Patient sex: M
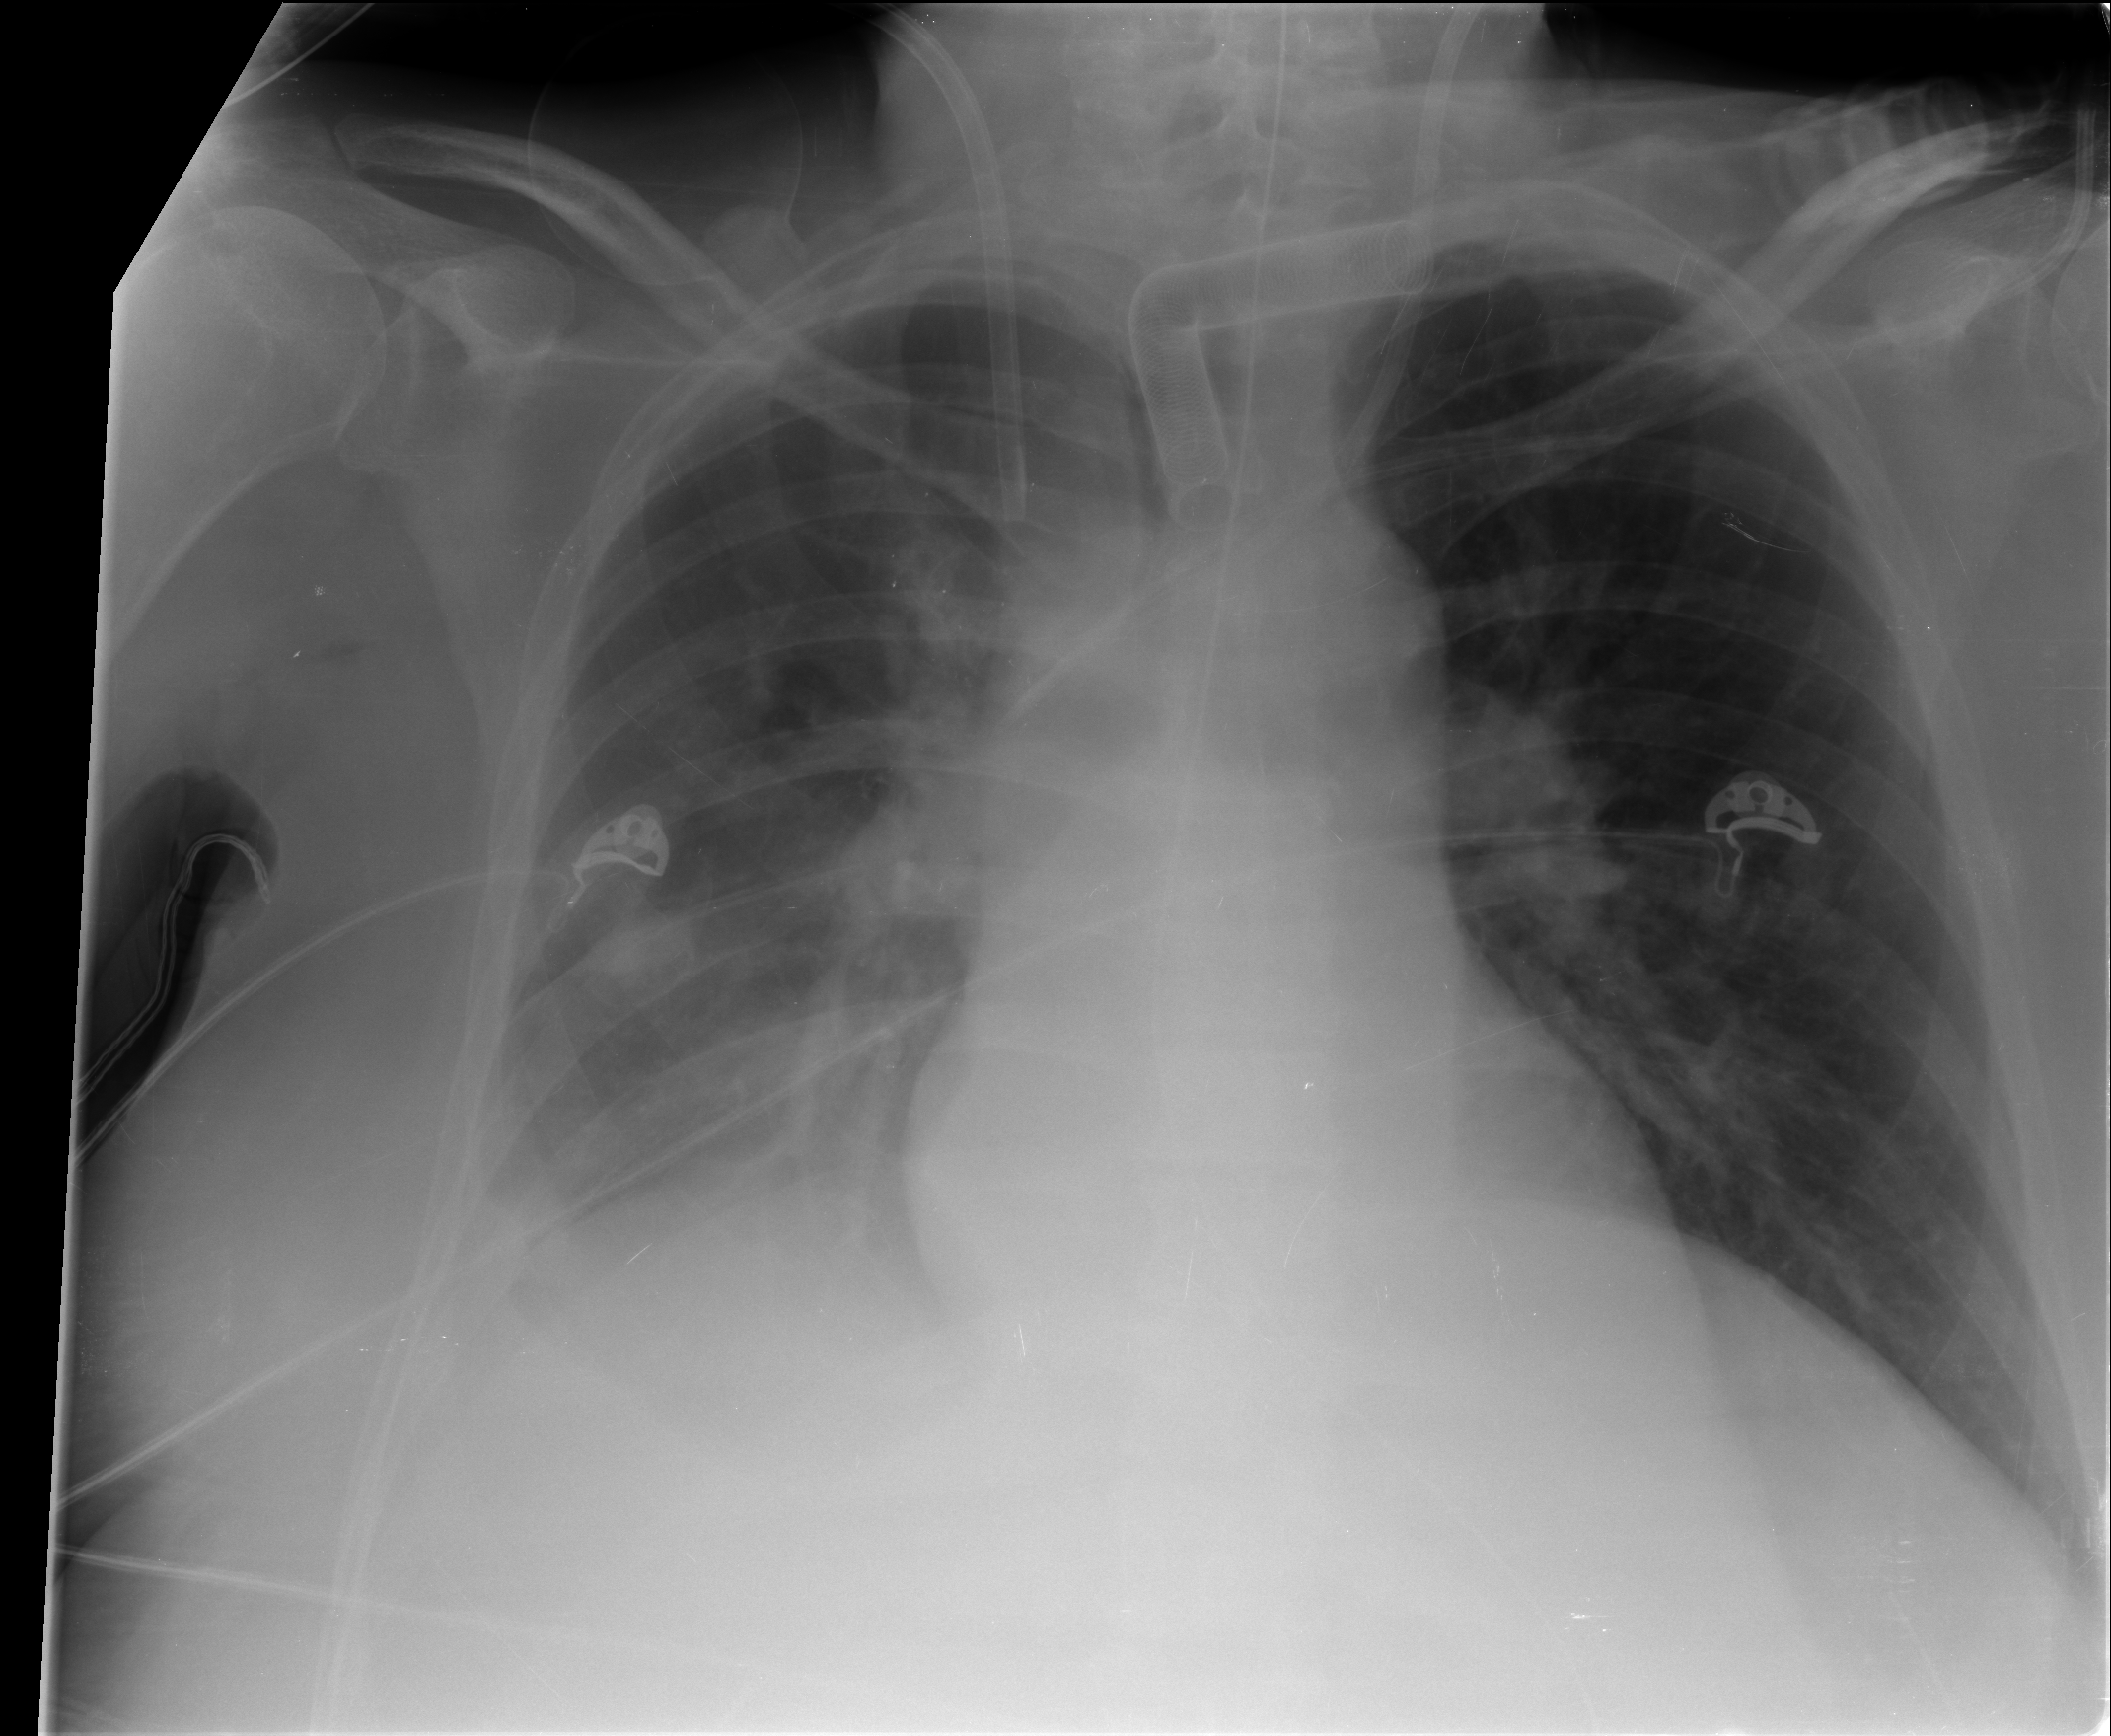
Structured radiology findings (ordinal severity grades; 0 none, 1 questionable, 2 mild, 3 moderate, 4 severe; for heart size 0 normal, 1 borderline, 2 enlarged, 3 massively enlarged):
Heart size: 0
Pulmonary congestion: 0
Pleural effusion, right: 2
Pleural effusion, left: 0
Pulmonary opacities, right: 0
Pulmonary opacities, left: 0
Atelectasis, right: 2
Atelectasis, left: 0